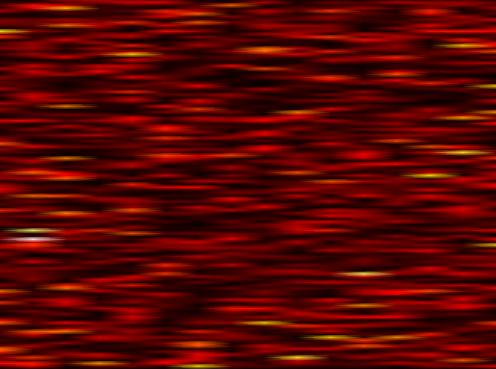
Label: FOFDM